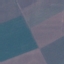
Land use / land cover: AnnualCrop